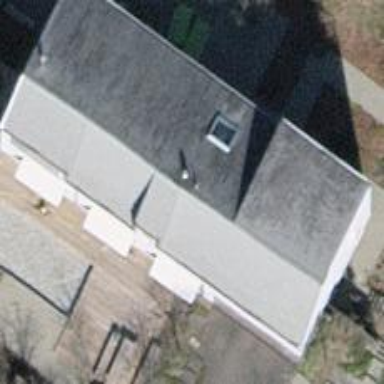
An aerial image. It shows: Building with tiled roof.